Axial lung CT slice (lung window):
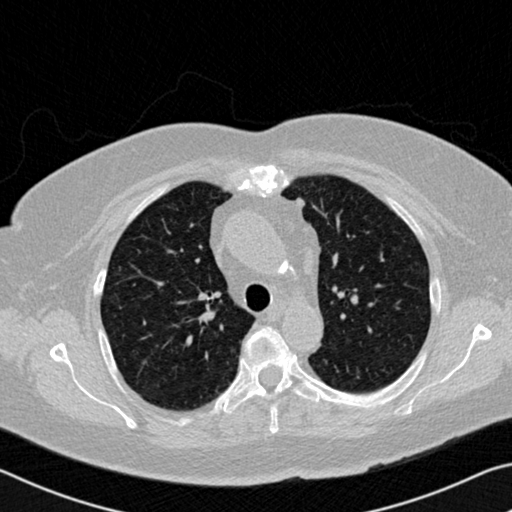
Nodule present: no